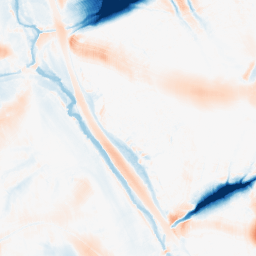
Category: morphological
Decomposition family: morphological_ellipse
Decomposition parameters: operation: average
width: 50
height: 50
Upsampling method: sinc_blackman
Upsampling parameters: scale: 2
kernel_size: 16
Upsampling scale: 2